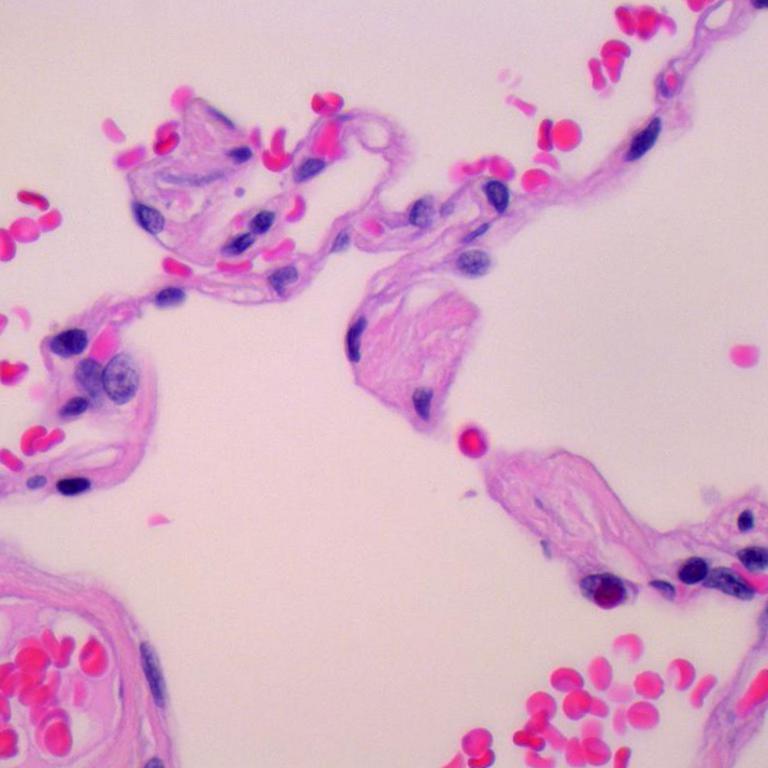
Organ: lung
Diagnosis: benign